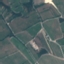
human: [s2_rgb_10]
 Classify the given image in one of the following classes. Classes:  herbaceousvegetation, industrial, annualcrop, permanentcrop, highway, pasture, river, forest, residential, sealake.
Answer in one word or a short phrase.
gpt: PermanentCrop